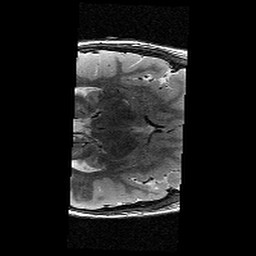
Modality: T2w
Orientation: axial
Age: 11
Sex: male
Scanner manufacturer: siemens
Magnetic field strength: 3 T
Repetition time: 9.23 s
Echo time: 0.067 s